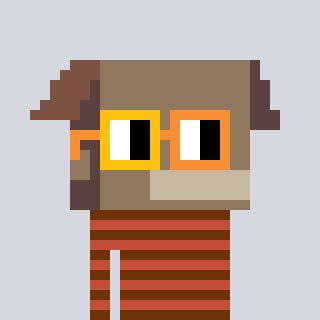
a pixel art character with square yellow and orange glasses, a box-shaped head and a rust-colored body on a cool background